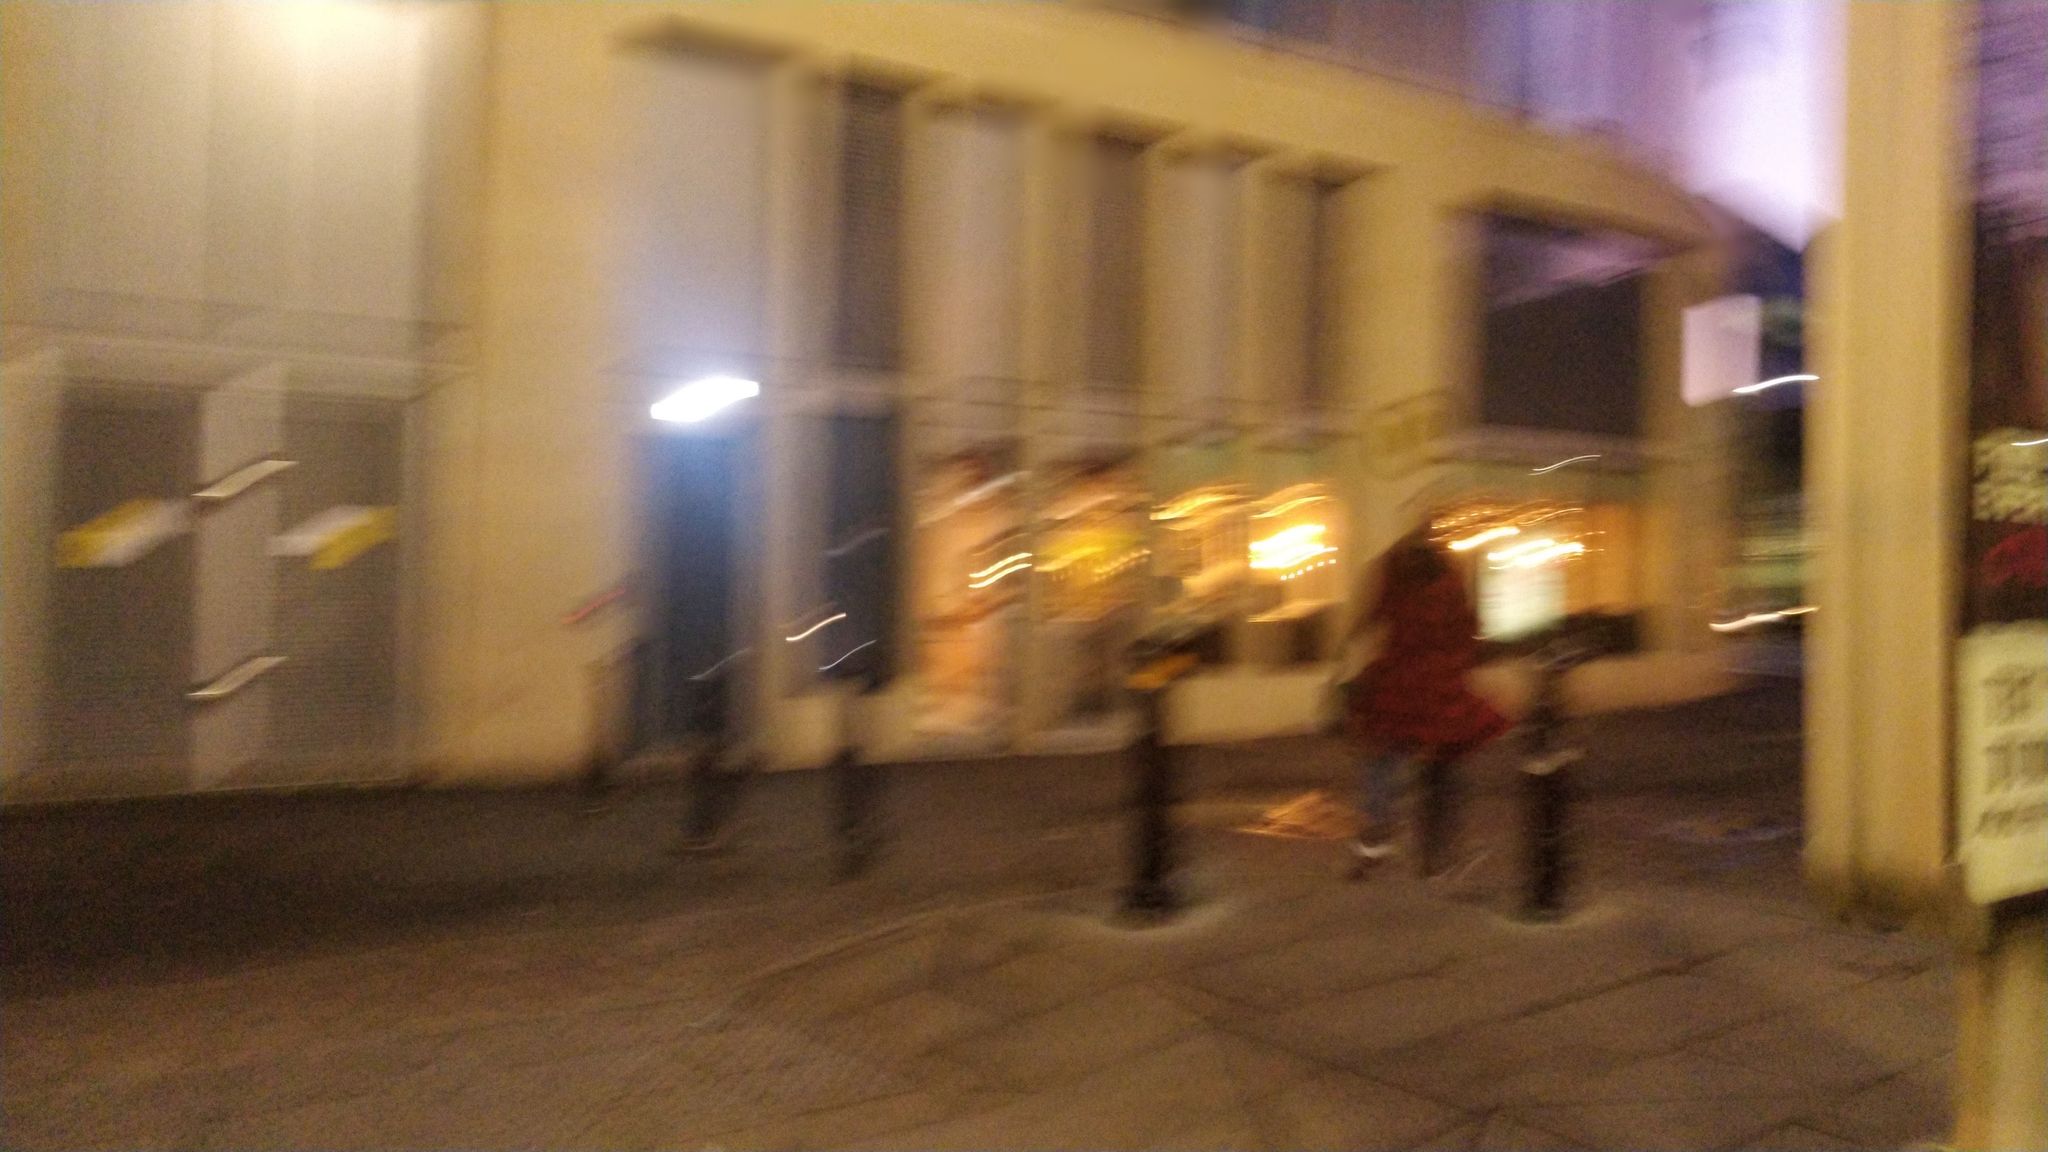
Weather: clear
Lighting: night
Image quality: slightly poor
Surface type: walking surface
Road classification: pedestrian, service, cycleway
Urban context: urban centre
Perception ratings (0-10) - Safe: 2.65, Lively: 7.67, Beautiful: 0.41, Boring: 2.11, Depressing: 1.51, Wealthy: 6.63